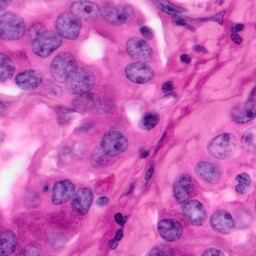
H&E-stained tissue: Pancreatic